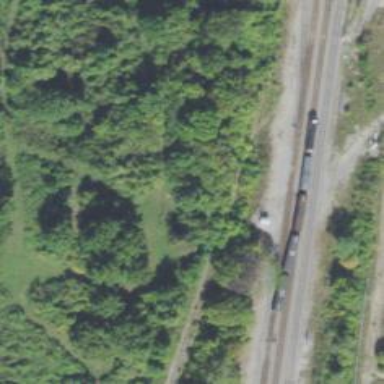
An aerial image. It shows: Disused railway yard.